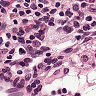
Metastatic tissue present: no